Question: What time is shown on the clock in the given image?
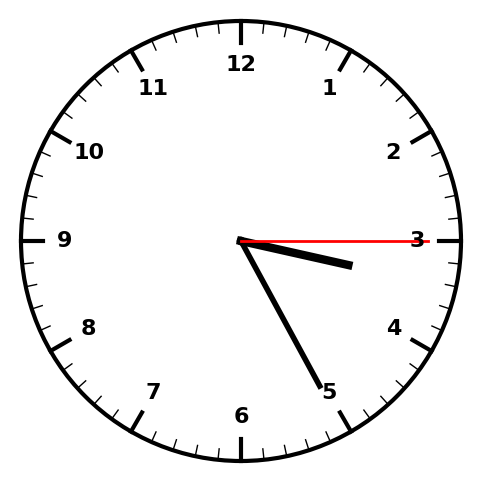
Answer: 03:25:15